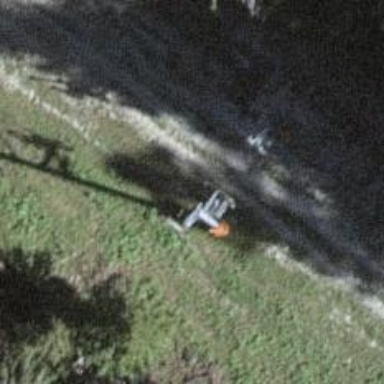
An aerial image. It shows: Pylon used for aerialway.